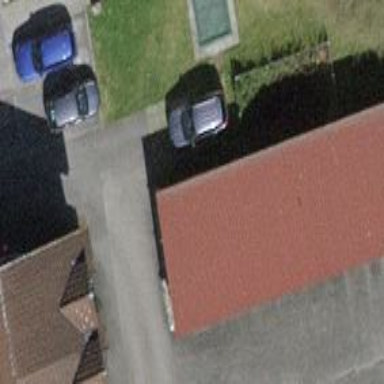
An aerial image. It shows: Group of garages.